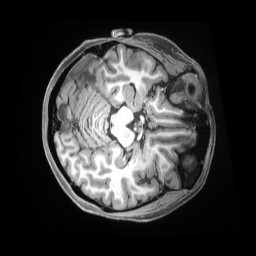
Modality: T1w
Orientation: axial
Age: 23
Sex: female
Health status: ill
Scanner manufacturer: siemens
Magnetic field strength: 3 T
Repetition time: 2.5 s
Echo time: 0.00181 s